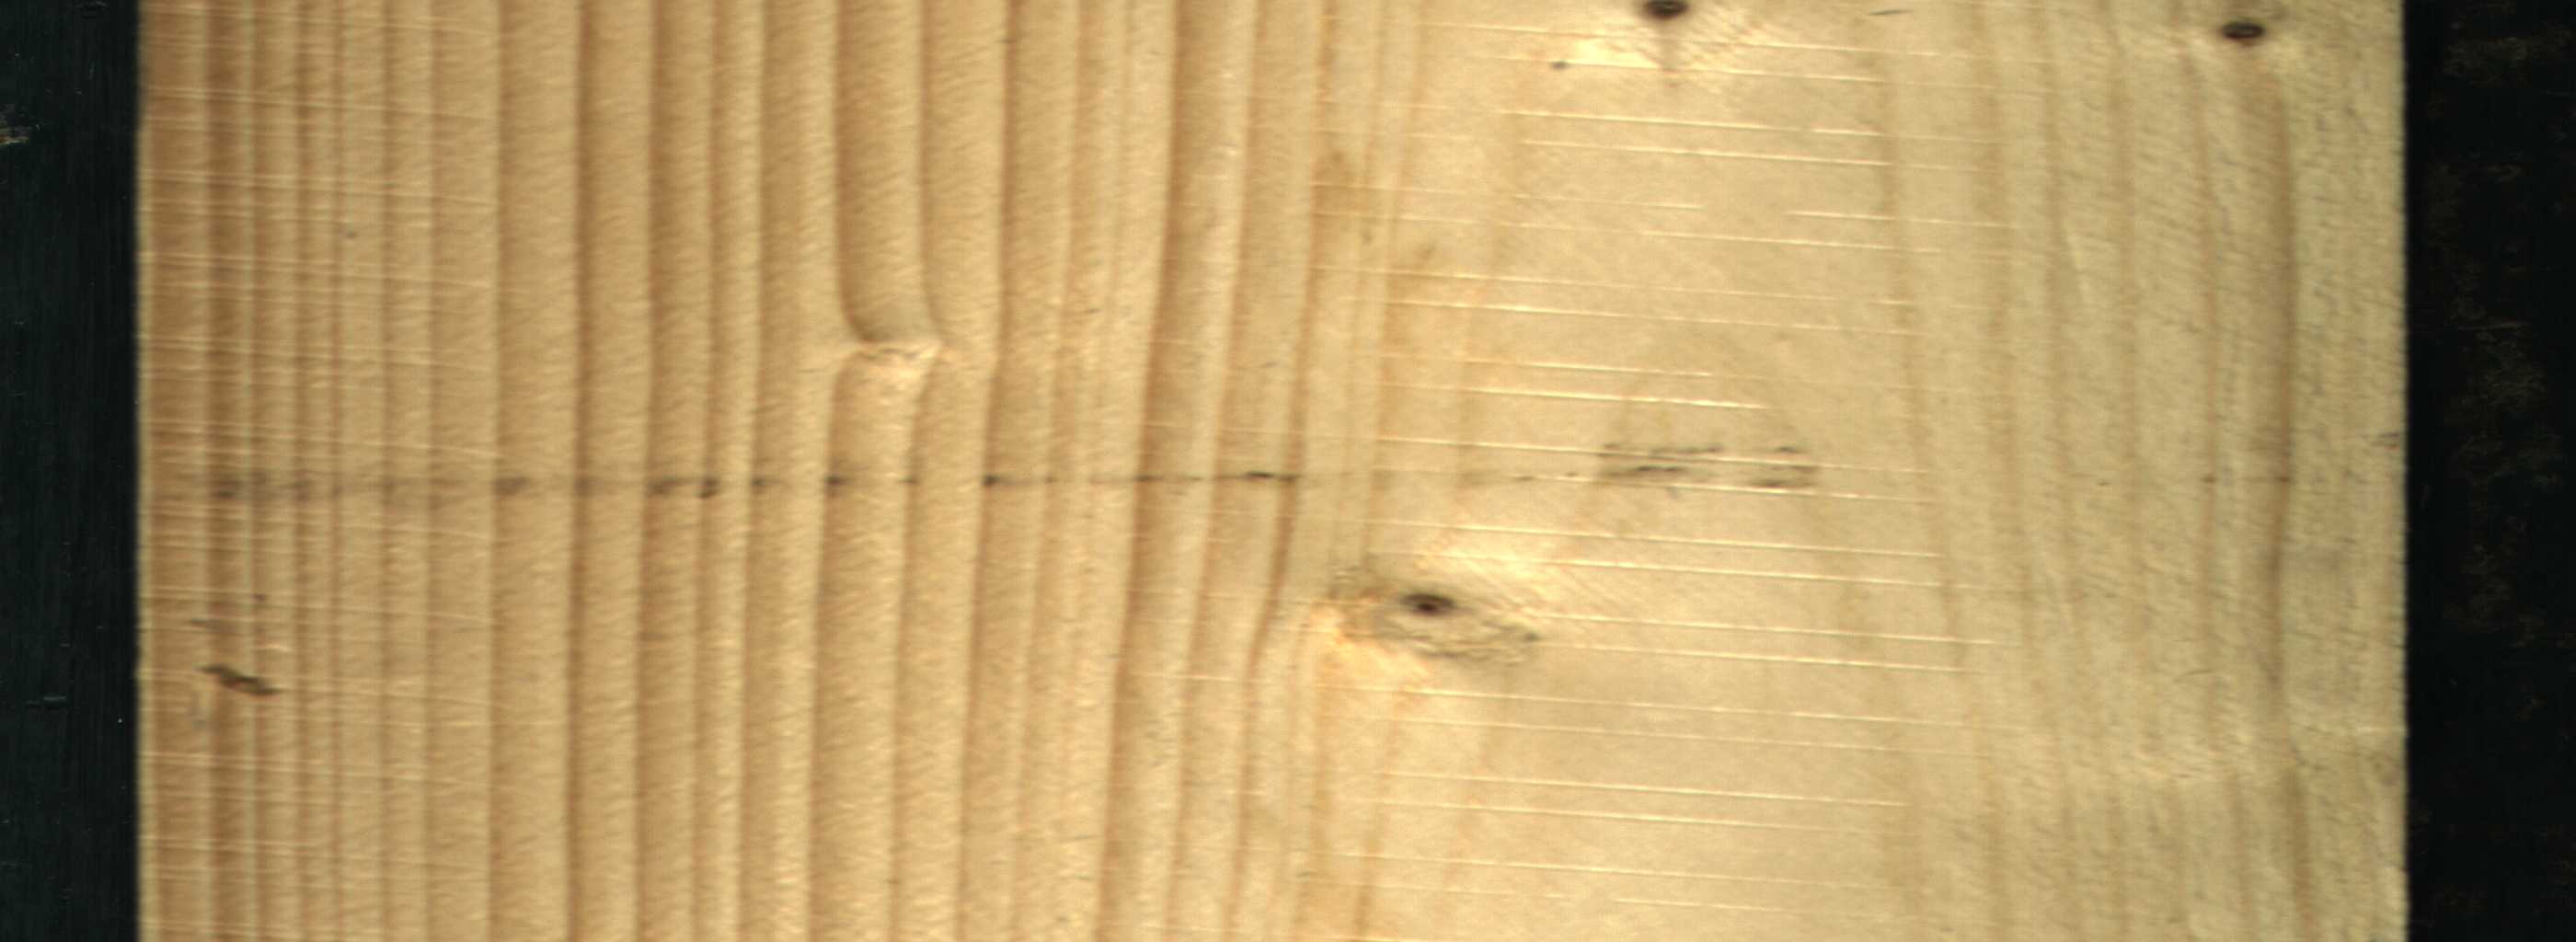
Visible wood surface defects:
Dead_Knot
Dead_Knot
Live_Knot